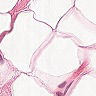
Metastatic tissue present: no